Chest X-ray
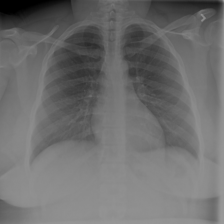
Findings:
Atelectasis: negative
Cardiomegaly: negative
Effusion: negative
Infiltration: negative
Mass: negative
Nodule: negative
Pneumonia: negative
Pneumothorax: negative
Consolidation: negative
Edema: negative
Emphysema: negative
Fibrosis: negative
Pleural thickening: negative
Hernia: negative